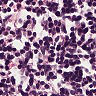
Metastatic tissue present: no